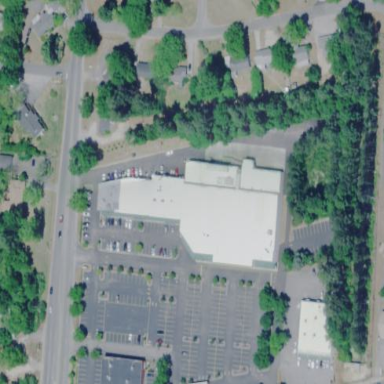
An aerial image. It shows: Commercial building.